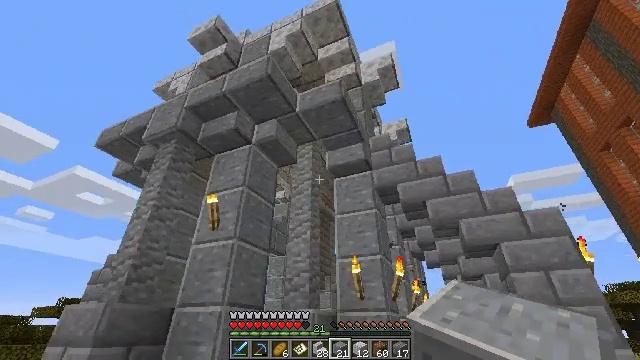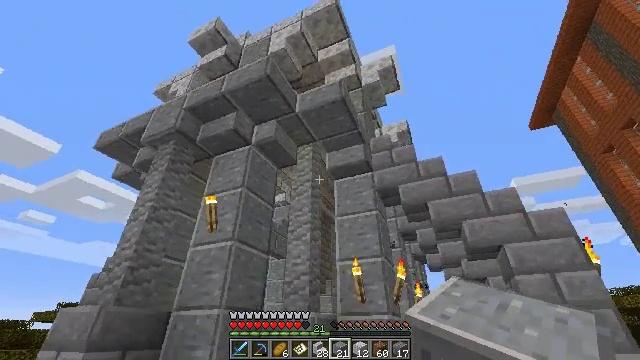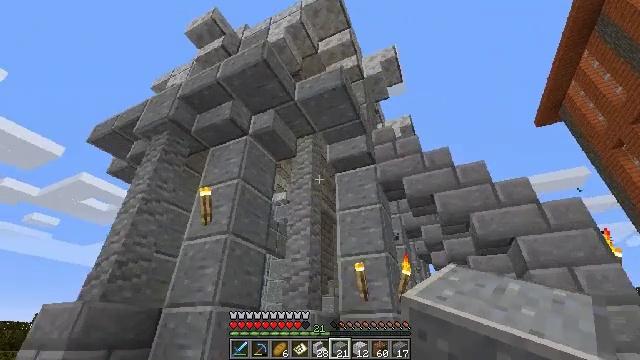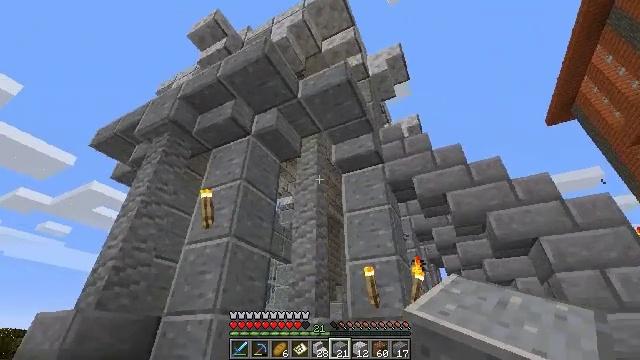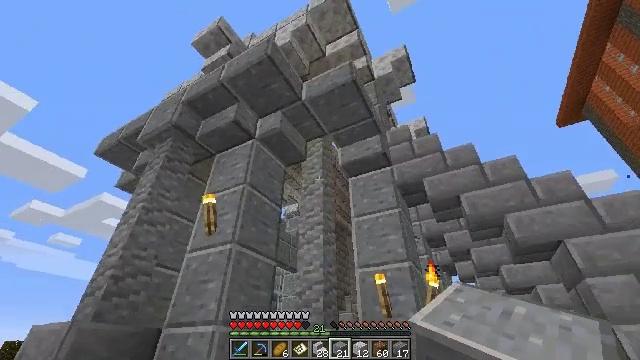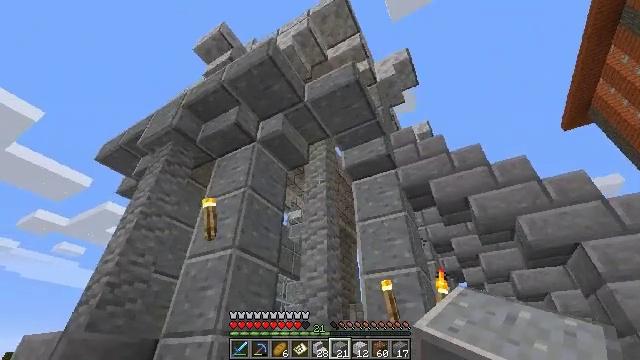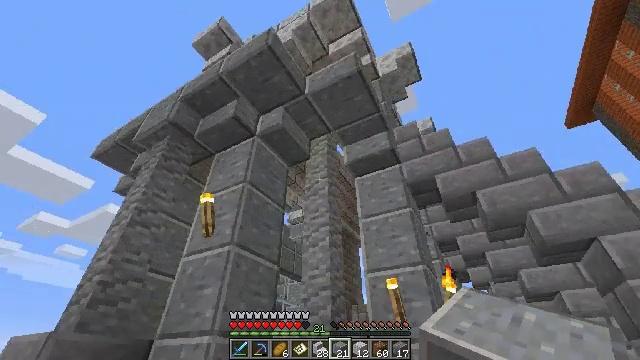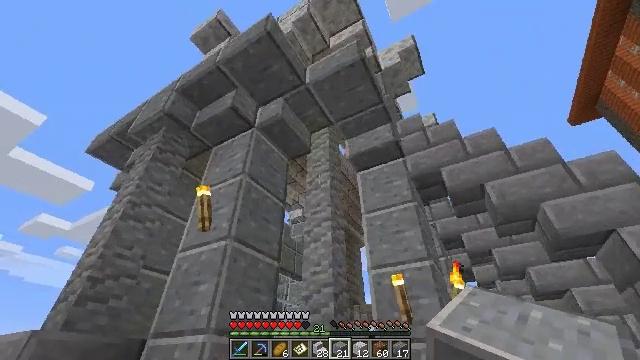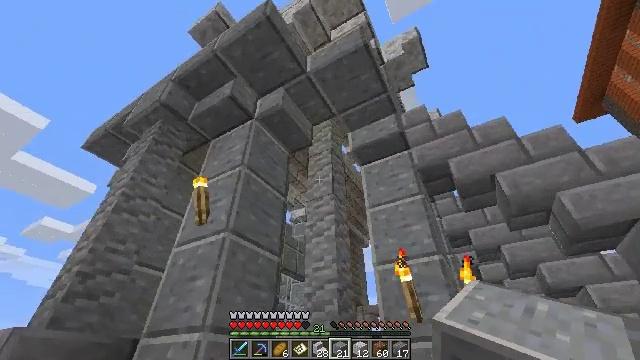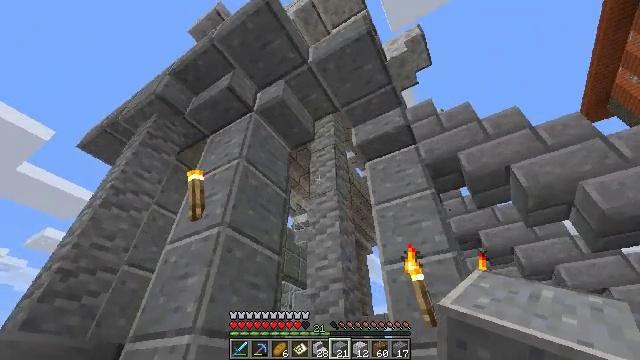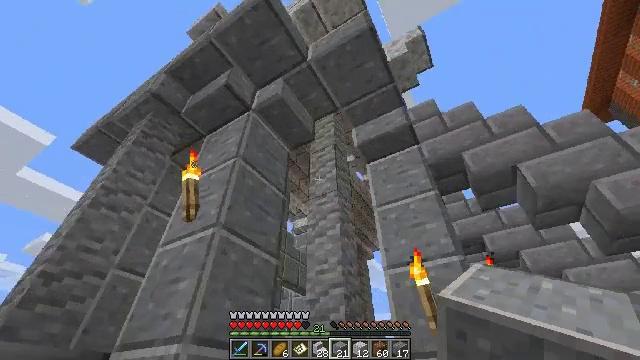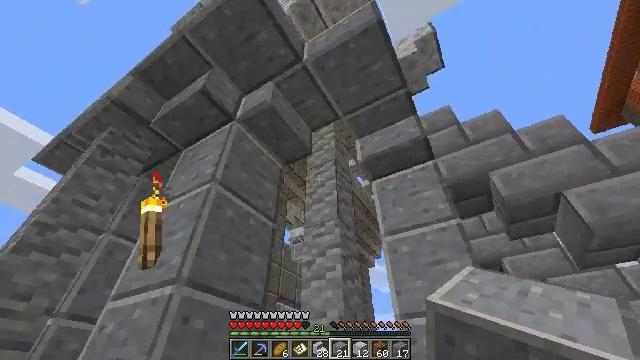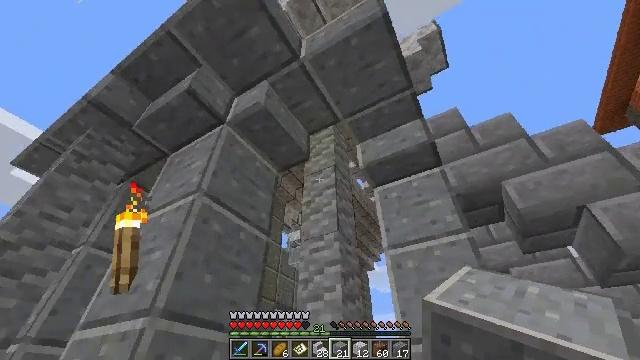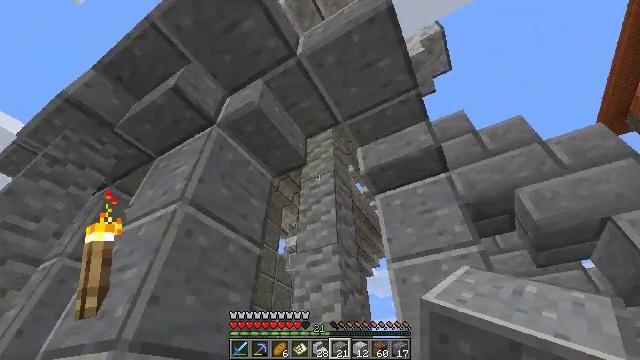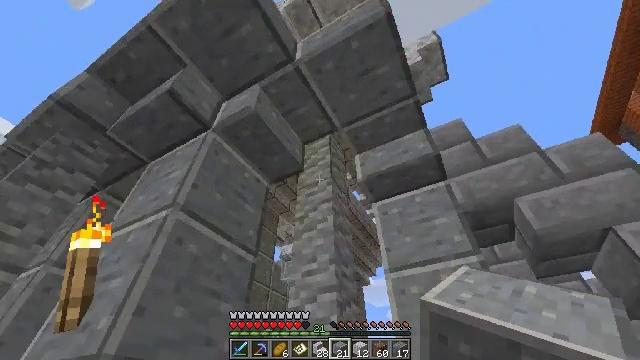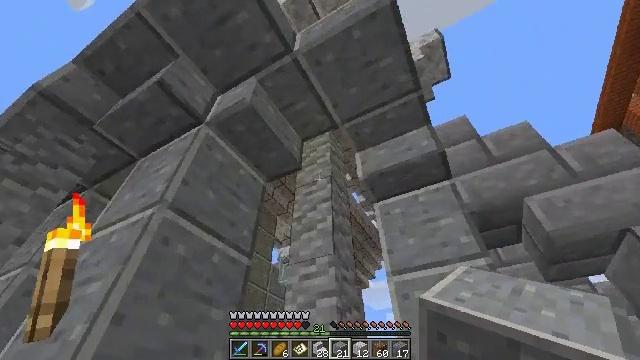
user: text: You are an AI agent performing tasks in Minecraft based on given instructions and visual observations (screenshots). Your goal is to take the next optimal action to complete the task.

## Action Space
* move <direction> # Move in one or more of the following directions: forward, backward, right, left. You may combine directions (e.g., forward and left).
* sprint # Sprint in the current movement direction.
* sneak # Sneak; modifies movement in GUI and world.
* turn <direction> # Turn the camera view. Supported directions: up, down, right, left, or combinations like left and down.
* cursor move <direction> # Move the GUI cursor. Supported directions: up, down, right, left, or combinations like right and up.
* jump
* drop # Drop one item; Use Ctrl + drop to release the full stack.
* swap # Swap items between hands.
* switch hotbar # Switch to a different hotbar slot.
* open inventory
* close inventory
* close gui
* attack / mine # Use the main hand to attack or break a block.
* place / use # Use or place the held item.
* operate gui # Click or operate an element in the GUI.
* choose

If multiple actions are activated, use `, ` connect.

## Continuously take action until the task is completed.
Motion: motion action
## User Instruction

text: Retrieve the polished andesite from the wall.
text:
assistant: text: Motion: move forward
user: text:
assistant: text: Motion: move forward
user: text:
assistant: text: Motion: move forward, turn left and up
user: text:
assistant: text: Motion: move forward, turn left and up
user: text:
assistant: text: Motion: move forward, turn up
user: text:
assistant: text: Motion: move forward
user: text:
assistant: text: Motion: move forward
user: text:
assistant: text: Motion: move forward
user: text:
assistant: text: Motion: move forward, turn up
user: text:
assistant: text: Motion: move forward, turn up, jump
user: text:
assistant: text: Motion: move forward, jump
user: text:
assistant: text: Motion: move forward, jump
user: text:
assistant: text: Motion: move forward, jump
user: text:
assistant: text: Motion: move forward, turn up, jump
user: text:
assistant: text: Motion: move forward
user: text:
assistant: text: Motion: move forward
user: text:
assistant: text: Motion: move forward
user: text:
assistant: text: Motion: move forward
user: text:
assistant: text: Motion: move forward
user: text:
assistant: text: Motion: move forward
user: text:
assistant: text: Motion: move forward
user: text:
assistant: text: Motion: move forward
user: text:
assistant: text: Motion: move forward
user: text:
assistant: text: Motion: move forward
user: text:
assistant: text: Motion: move forward
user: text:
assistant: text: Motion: no_op
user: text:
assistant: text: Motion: no_op
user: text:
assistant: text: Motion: no_op
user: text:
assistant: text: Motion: no_op
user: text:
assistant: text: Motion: move back